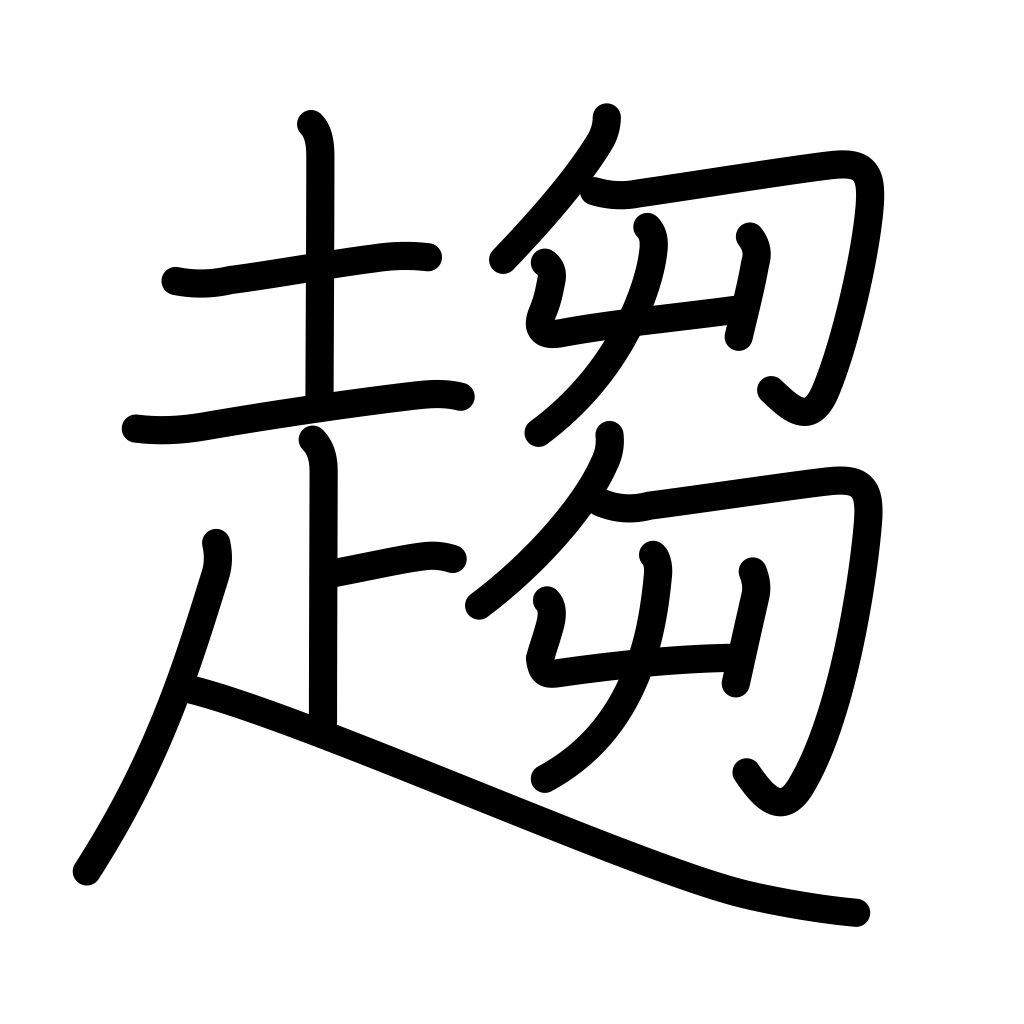
Meaning: run, go, quick, tend towards